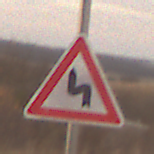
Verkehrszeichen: DoppelkurveZunaechstLinks
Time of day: SunriseSunset
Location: Outdoor (Nature)
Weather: PartlyCloudy
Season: NotSpecified
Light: Natural